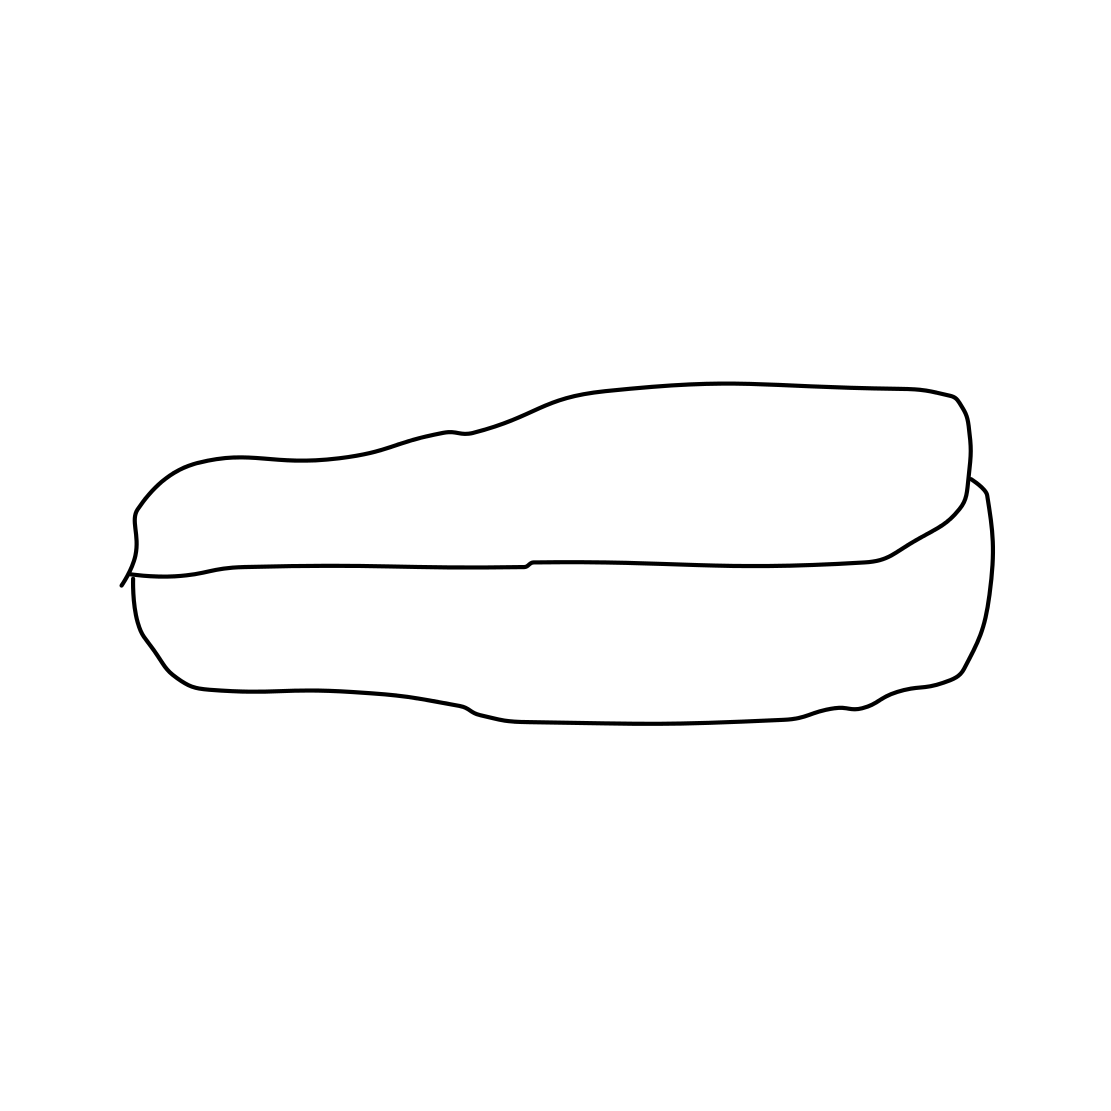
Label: bathtub